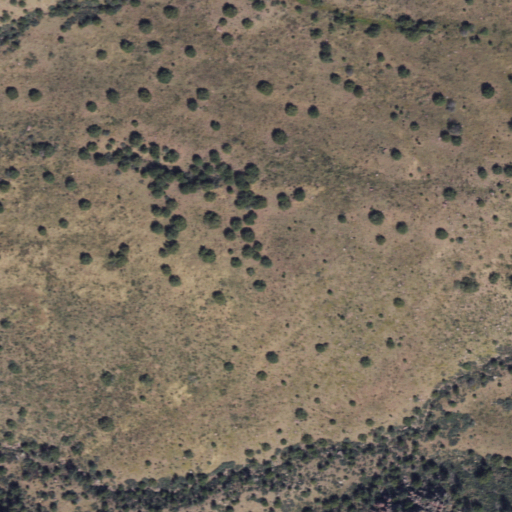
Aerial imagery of depression(s) in Arizona named Derrick Pocket containing only shrub